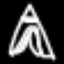
Label: The Eiffel Tower